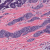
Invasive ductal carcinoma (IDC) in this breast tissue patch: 1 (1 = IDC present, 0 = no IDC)